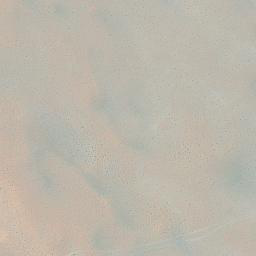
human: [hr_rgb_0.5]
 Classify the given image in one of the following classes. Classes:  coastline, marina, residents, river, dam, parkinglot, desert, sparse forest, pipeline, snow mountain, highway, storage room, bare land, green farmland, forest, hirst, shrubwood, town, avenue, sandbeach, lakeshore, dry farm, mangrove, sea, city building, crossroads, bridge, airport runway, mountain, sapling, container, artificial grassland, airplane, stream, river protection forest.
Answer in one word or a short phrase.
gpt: desert